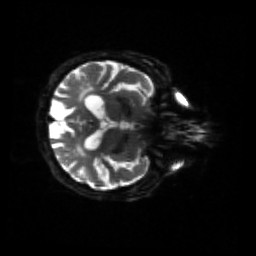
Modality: sbref
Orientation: axial
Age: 73
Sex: male
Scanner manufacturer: siemens
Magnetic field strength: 3 T
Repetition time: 4.71 s
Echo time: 0.0906 s